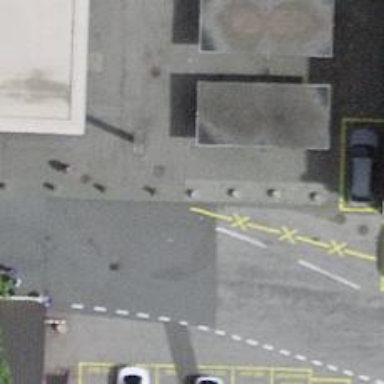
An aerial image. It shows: Bollard.